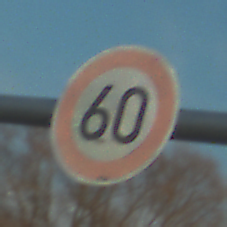
Verkehrszeichen: Geschwindigkeit60
Umgebung: Outdoor, RoadRail
Tageszeit: SunriseSunset
Wetter: PartlyCloudy
Licht: Natural
Jahreszeit: NotSpecified
Kontrast: HighContrast